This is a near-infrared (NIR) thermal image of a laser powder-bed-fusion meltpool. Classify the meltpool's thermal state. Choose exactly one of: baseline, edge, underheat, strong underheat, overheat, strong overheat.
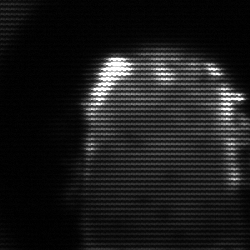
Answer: baseline